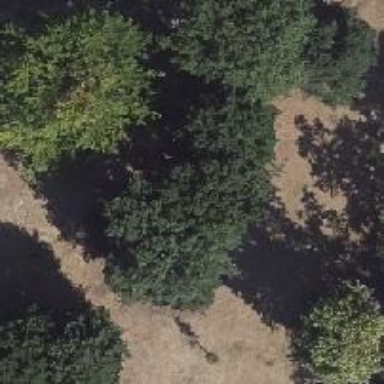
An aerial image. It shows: Broadleaved deciduous tree located in park.